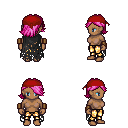
a pixel art fantasy rpg character, female body template, human, dark skin, black tattered cape, gold greaves, pink swoop hairstyle, red bandana, leather bracers, four views (front, back, left, right), 2x2 character sprite sheet, small pixel art, hard edges, no anti-aliasing